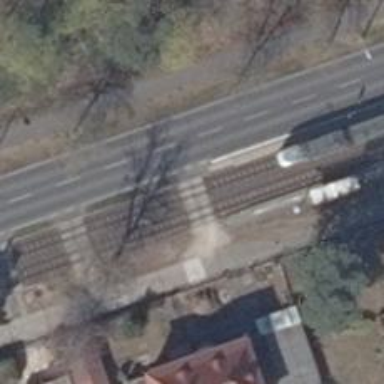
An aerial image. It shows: Tram railway line with electrified contact line.